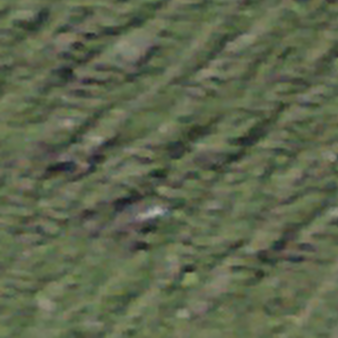
Label: other